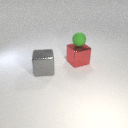
large red metal cube below small green rubber sphere